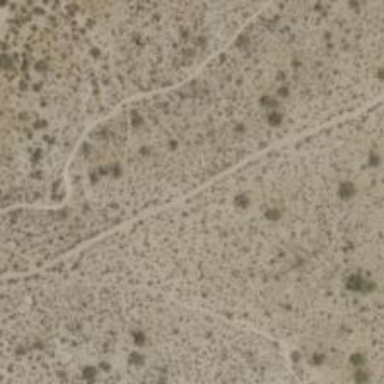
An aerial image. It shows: Path.